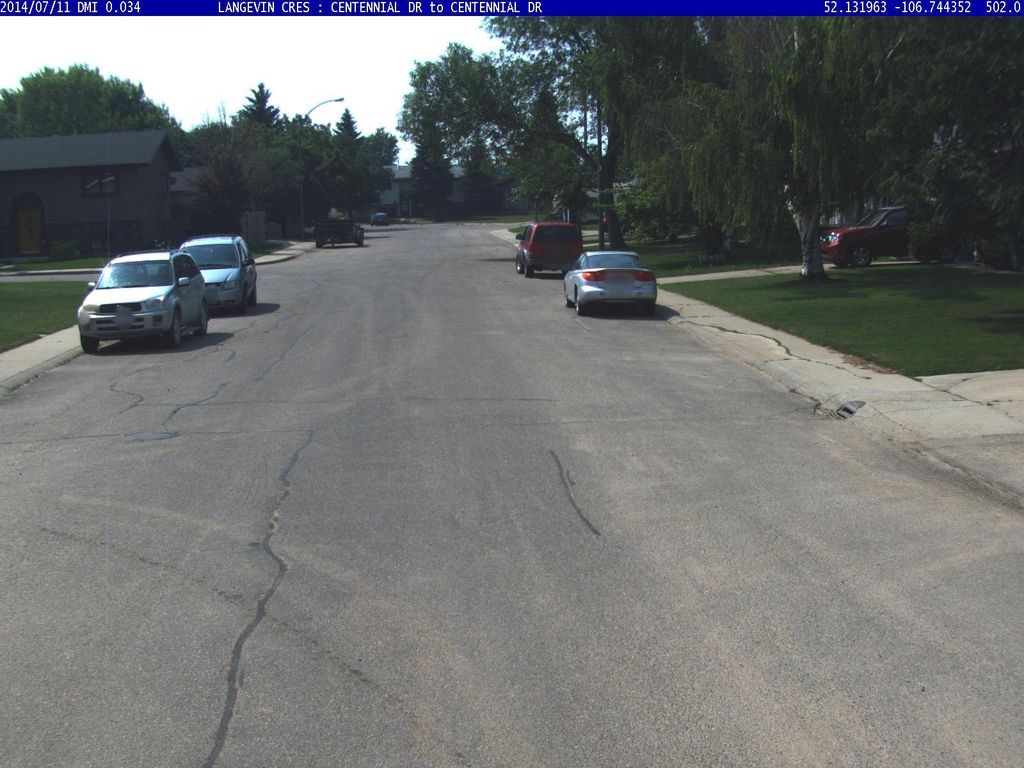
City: saskatoon